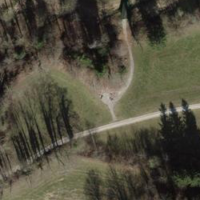
EUNIS habitat code: 24
Species observed at this site:
Aruncus dioicus